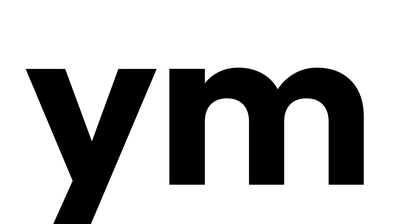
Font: Poppins-Bold